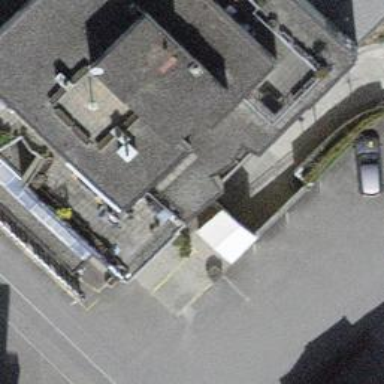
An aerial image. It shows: Parking entrance.